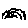
Label: sun